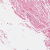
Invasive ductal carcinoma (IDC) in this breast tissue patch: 0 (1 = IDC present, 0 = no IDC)